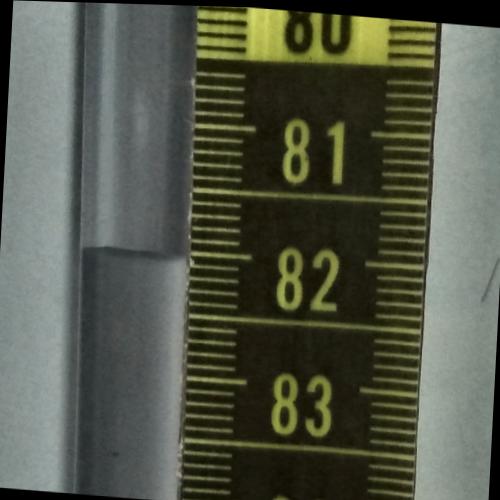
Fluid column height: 82.0 cm